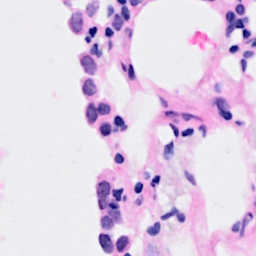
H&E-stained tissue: Breast